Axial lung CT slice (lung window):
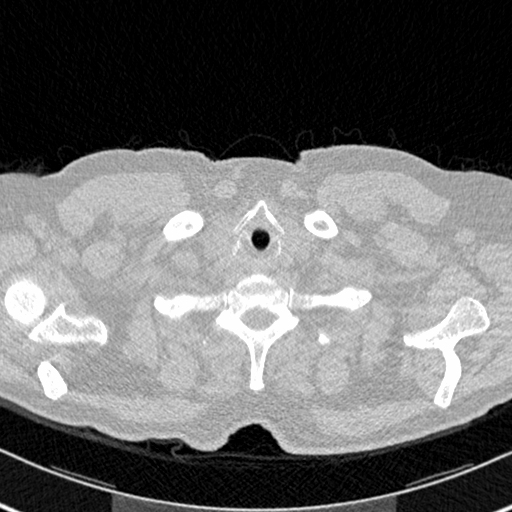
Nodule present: no